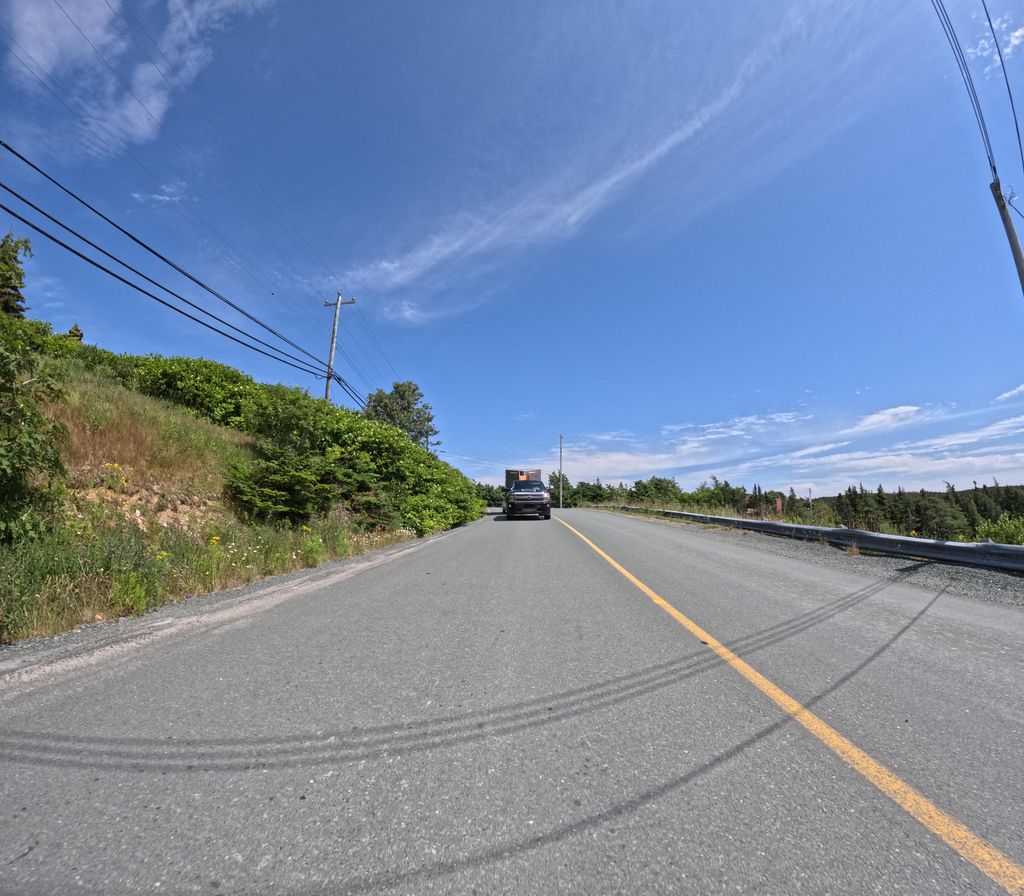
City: st_johns